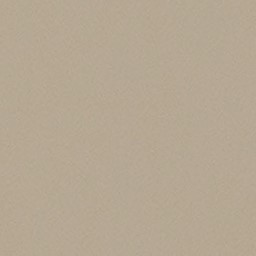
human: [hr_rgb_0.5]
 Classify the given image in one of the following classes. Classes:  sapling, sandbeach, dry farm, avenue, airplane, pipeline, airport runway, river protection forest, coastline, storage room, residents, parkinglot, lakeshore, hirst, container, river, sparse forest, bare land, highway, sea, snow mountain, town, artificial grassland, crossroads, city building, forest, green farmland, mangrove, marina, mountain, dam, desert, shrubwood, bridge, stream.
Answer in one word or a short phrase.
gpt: desert